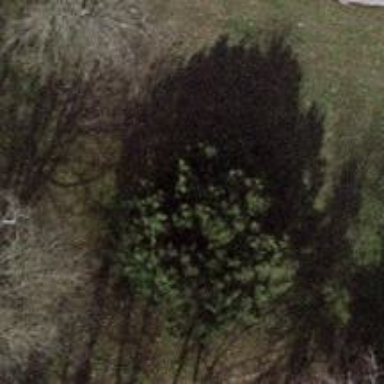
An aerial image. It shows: Evergreen needle-leaved tree.